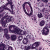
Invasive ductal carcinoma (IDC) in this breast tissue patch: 0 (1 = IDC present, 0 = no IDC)